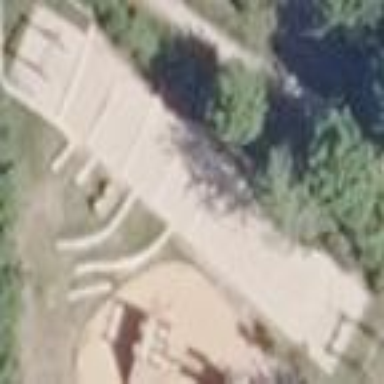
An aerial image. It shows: Zip line at the playground.